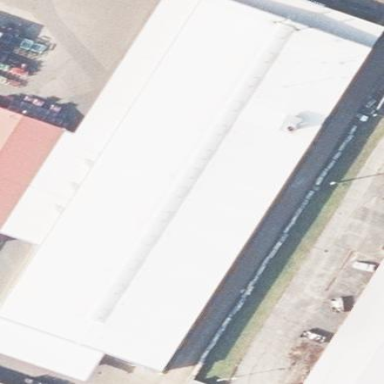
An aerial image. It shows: Industrial building.